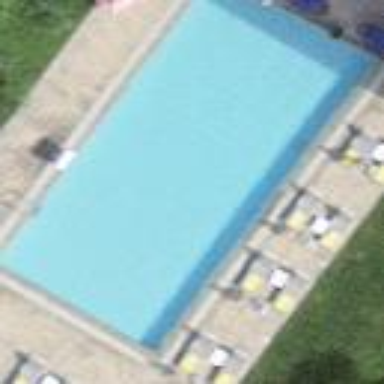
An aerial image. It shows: Swimming pool located in leisure land.